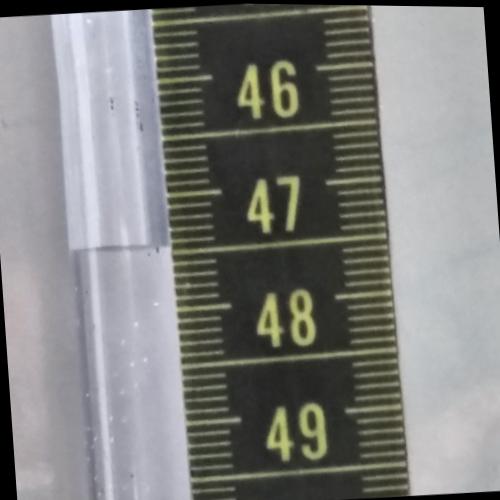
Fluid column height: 47.5 cm